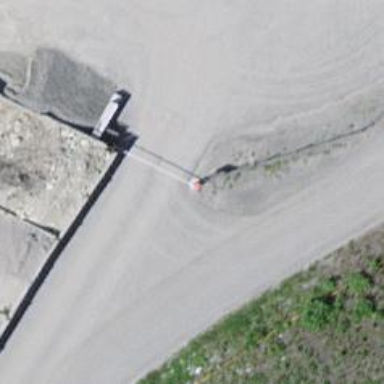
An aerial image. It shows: Lift gate barrier.